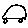
Label: car